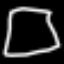
Label: square